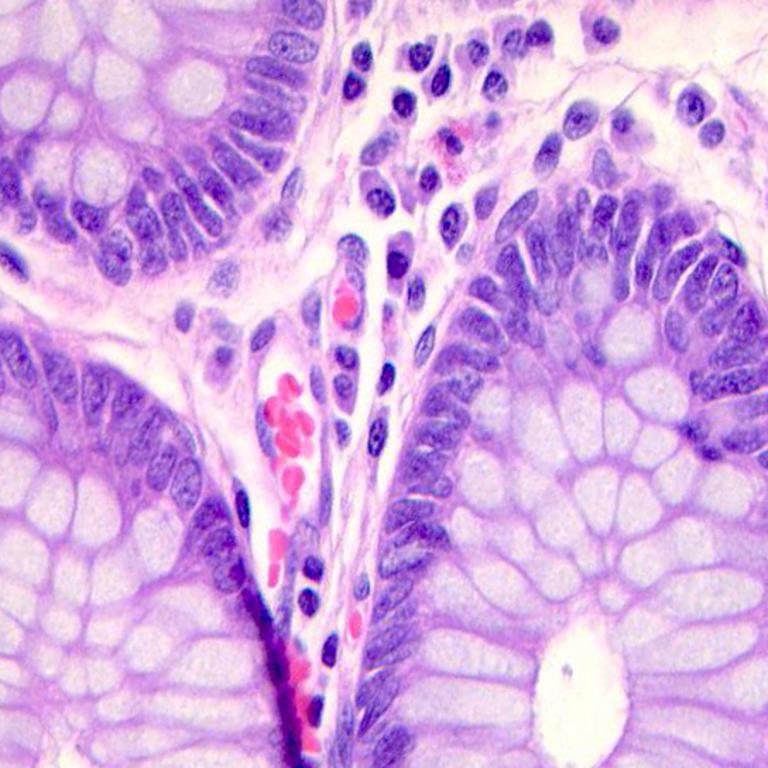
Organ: colon
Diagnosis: benign